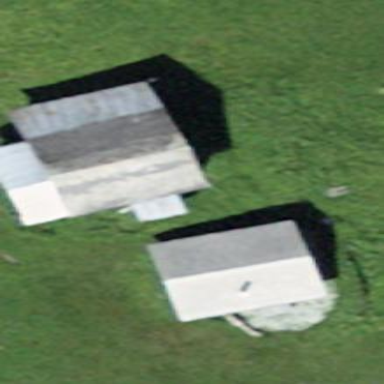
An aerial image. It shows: Shed building.